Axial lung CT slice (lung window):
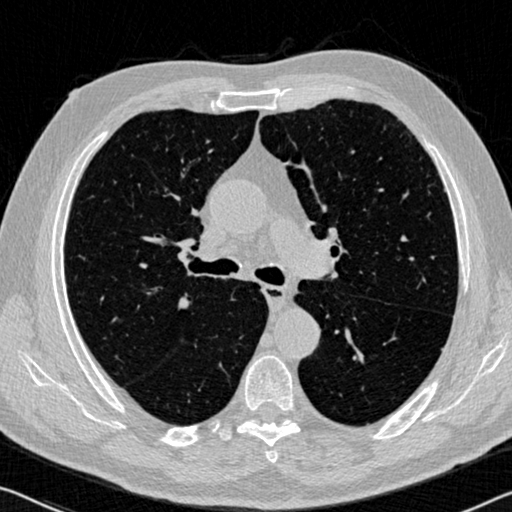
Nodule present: no